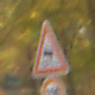
Verkehrszeichen: SchleuderOderRutschgefahr
Zusatzzeichen unten: Geschwindigkeit130
Umgebung: Outdoor, Nature
Tageszeit: Midday
Wetter: Overcast
Licht: Natural
Jahreszeit: NotSpecified
Kontrast: LowContrast